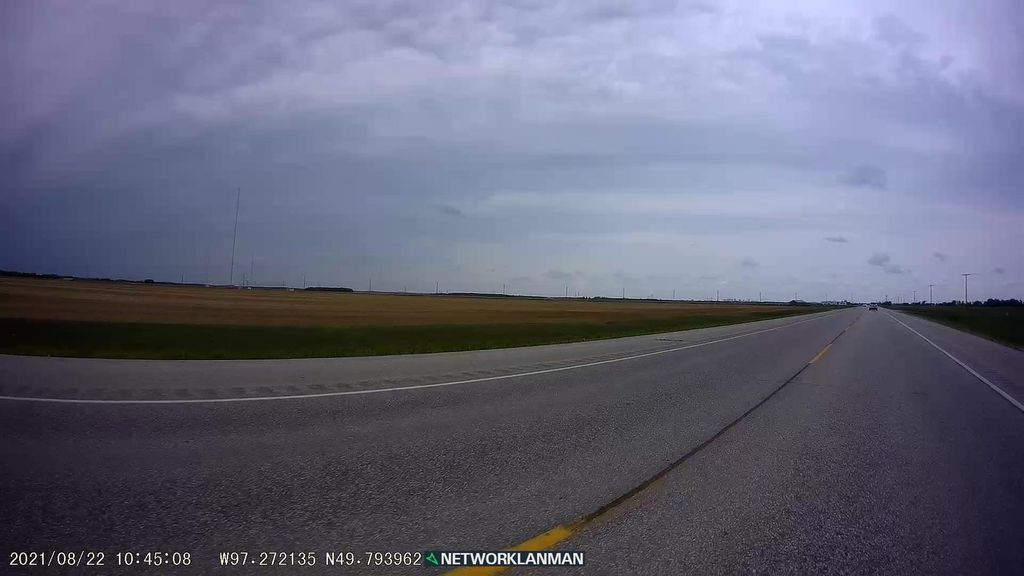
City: winnipeg